Field crop: tomato
Growth stage: 2
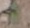
Species: solanum